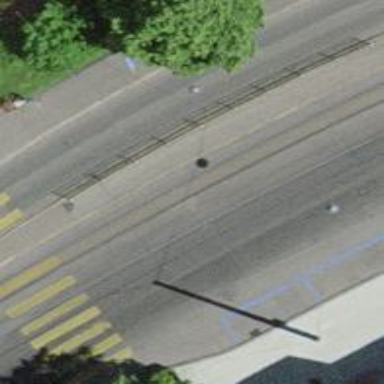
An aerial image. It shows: Tram stop with public transport stop position for trams.